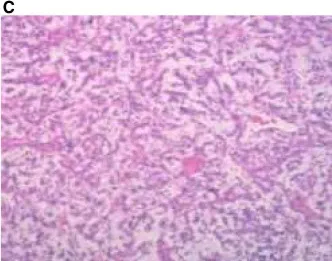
(C) The pathological report indicated an inflammatory myofibroblastic tumor.
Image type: pathology (h&e)